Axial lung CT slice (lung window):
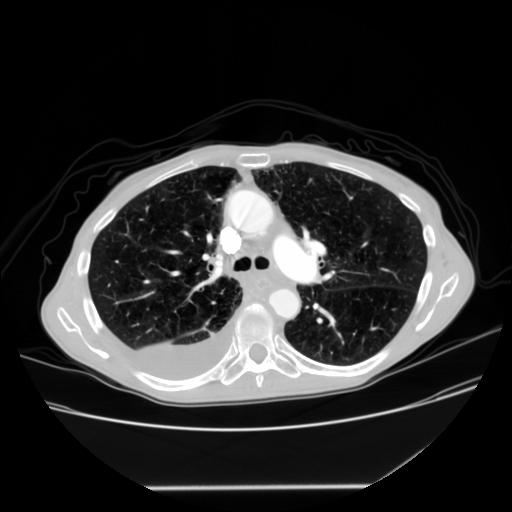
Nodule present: no